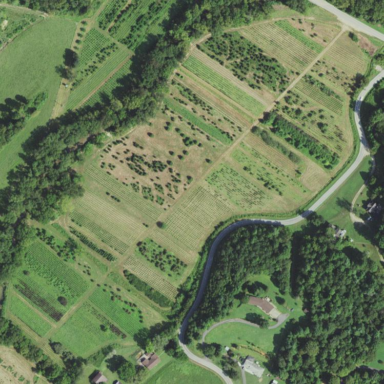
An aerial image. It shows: Plant nursery cultivating trees.